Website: apple
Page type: billing-address
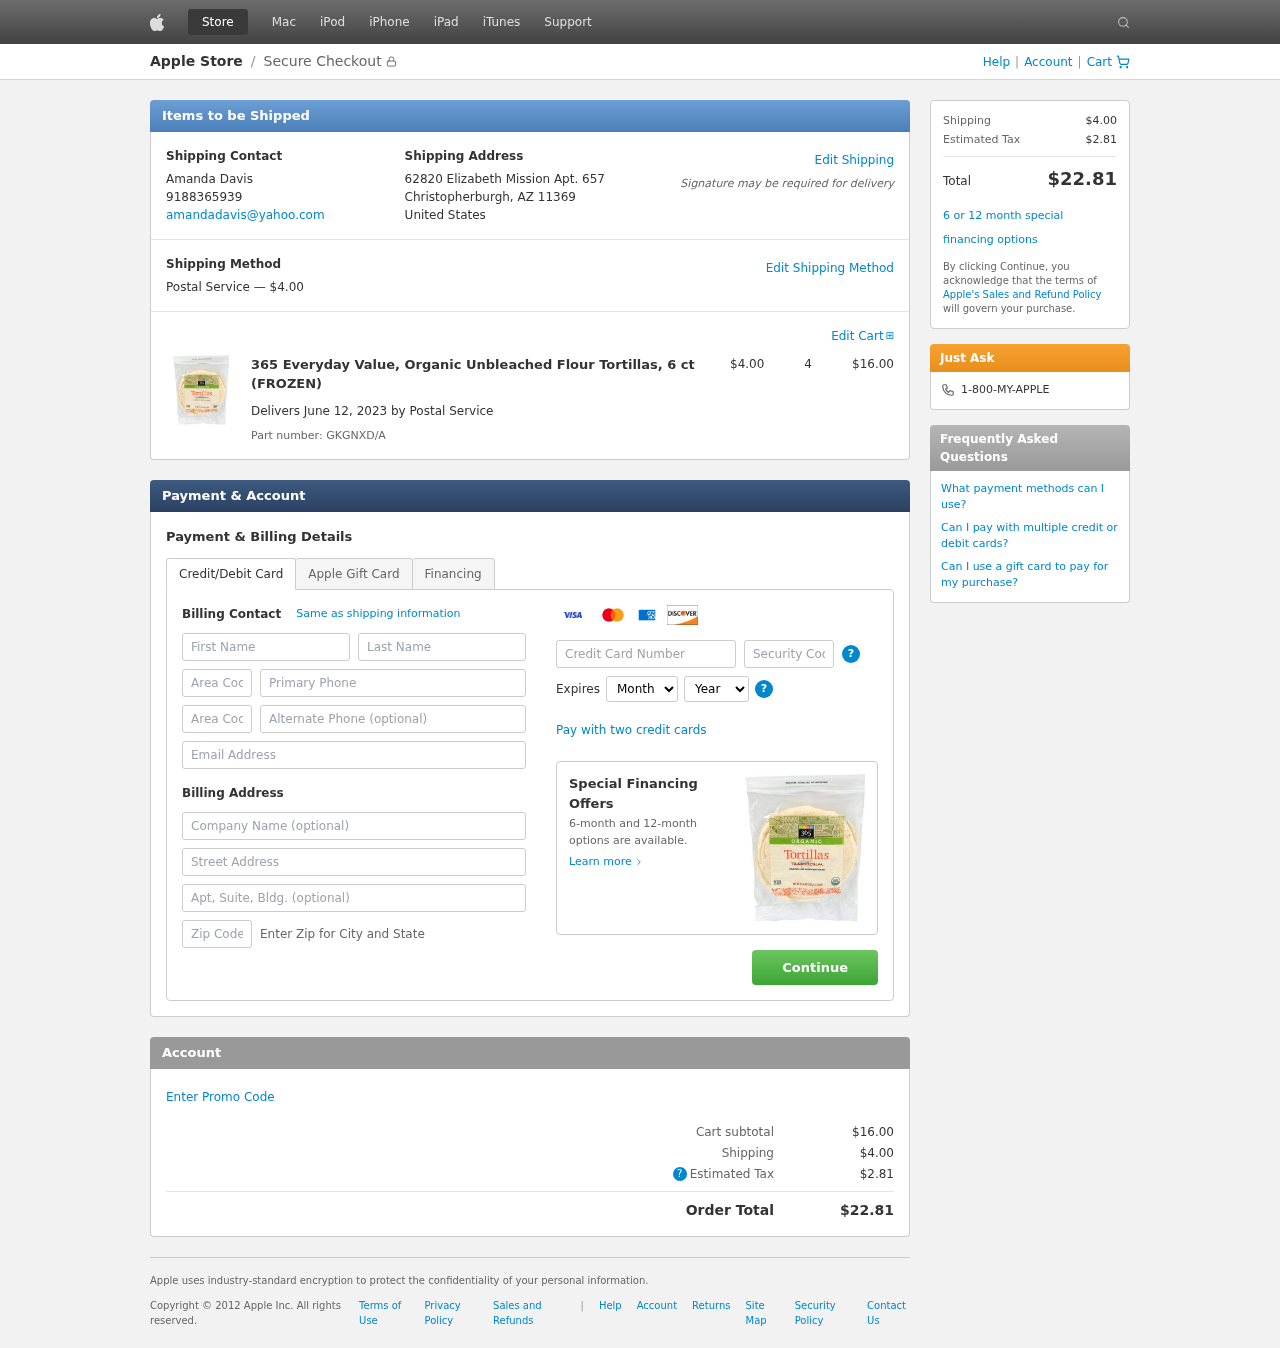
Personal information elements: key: PII_CARD_CVV
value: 733
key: PII_CARD_EXPIRY_MONTH
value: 04
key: PII_CARD_EXPIRY_YEAR
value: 29
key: PII_CARD_NUMBER
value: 4831 9753 0058 1022
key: PII_CITY_STATE_ZIP
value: Christopherburgh, AZ 11369
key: PII_COMPANY
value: Hanson LLC
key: PII_COUNTRY
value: United States
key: PII_EMAIL
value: amandadavis@yahoo.com
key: PII_FIRSTNAME
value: Amanda
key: PII_FULLNAME
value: Amanda Davis
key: PII_LASTNAME
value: Davis
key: PII_PHONE
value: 9188365939
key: PII_PHONE_ALT
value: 8074040162
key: PII_PHONE_ALT_AREA
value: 807
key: PII_PHONE_AREA
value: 918
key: PII_POSTCODE2
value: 01039
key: PII_STREET
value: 62820 Elizabeth Mission Apt. 657
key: PII_STREET2
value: Suite 392
Product elements: key: PRODUCT1_NAME
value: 365 Everyday Value, Organic Unbleached Flour Tortillas, 6 ct (FROZEN)
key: PRODUCT1_PRICE
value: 4
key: PRODUCT1_QUANTITY
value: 4
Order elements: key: ORDER_SHIPPING_COST
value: $4.00
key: ORDER_SUBTOTAL
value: $16.00
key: ORDER_DELIVERY_DATE
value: June 12, 2023
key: ORDER_PART_NUMBER
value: GKGNXD/A
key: ORDER_TAX
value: $2.81
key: ORDER_TOTAL
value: $22.81